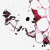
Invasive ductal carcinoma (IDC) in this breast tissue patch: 0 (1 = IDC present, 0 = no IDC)